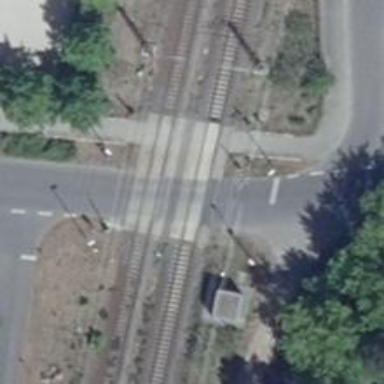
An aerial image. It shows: Level crossing with double half barrier.